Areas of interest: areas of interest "Taiyuan Wuyi Square"
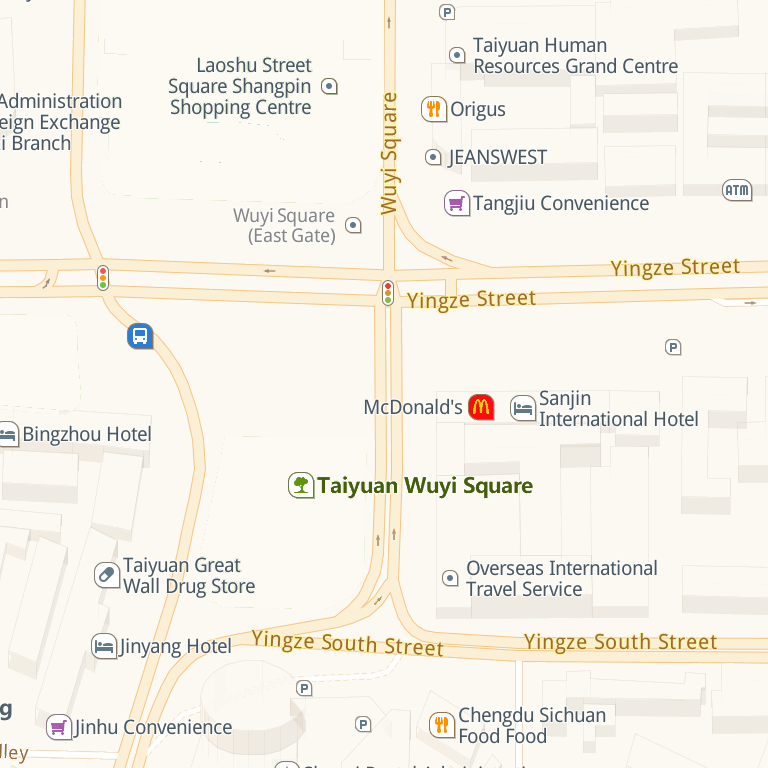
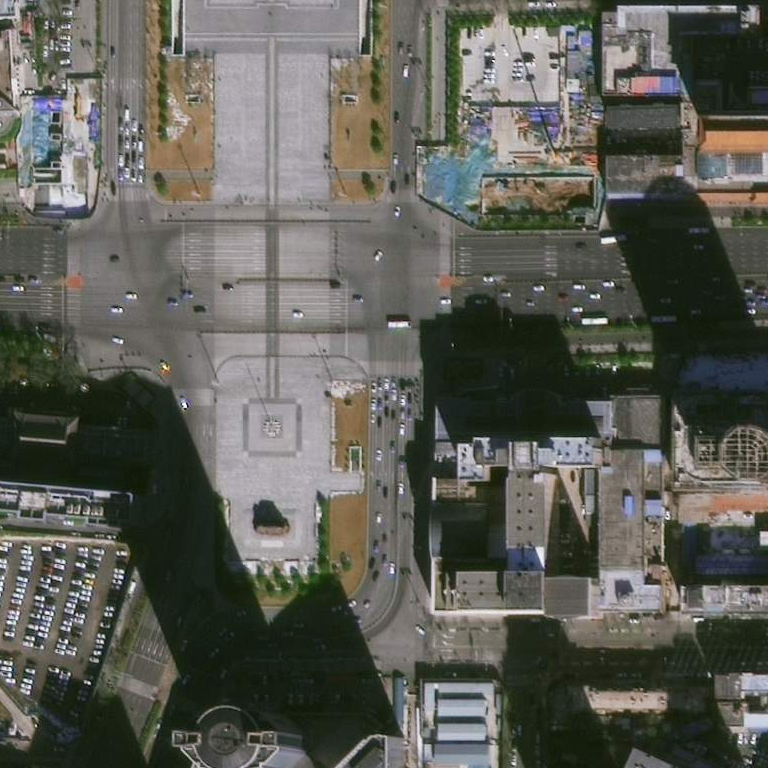